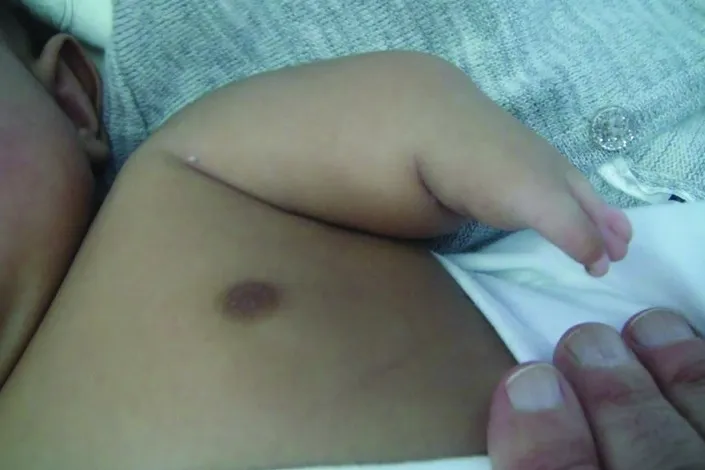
The short left upper limb. Note that the hand has only two digits.
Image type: medical_photograph (skin_photograph)